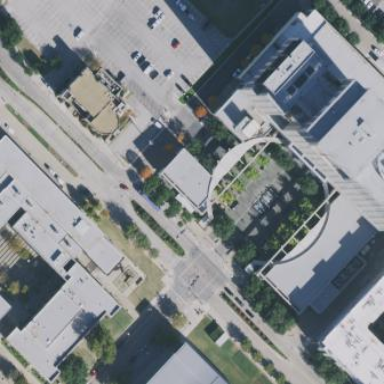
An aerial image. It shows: Commercial building.